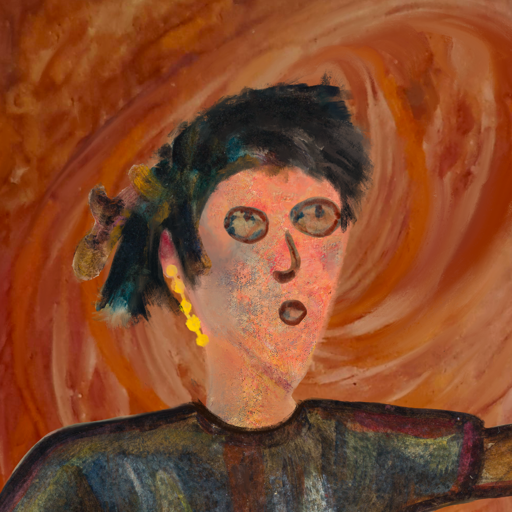
Background: Pious_Lady, Head And Neck Side: Irani, Face Side: Orphan, Bust: Mosgoul, Hair Side: Pipe, Head Accessory: Blank, Second Necklace: Blank, Necklace: Blank, Baby: Blank